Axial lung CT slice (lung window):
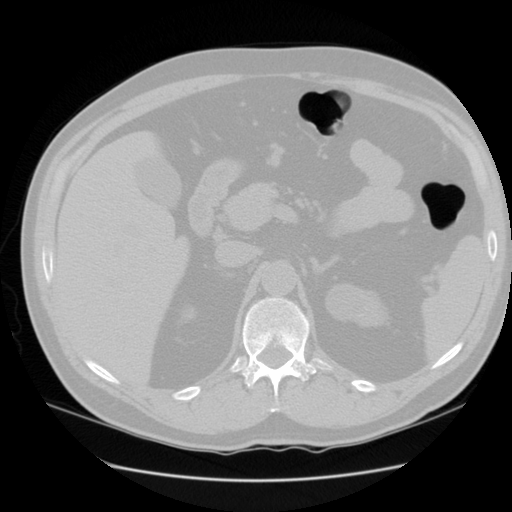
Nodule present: no